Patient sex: F
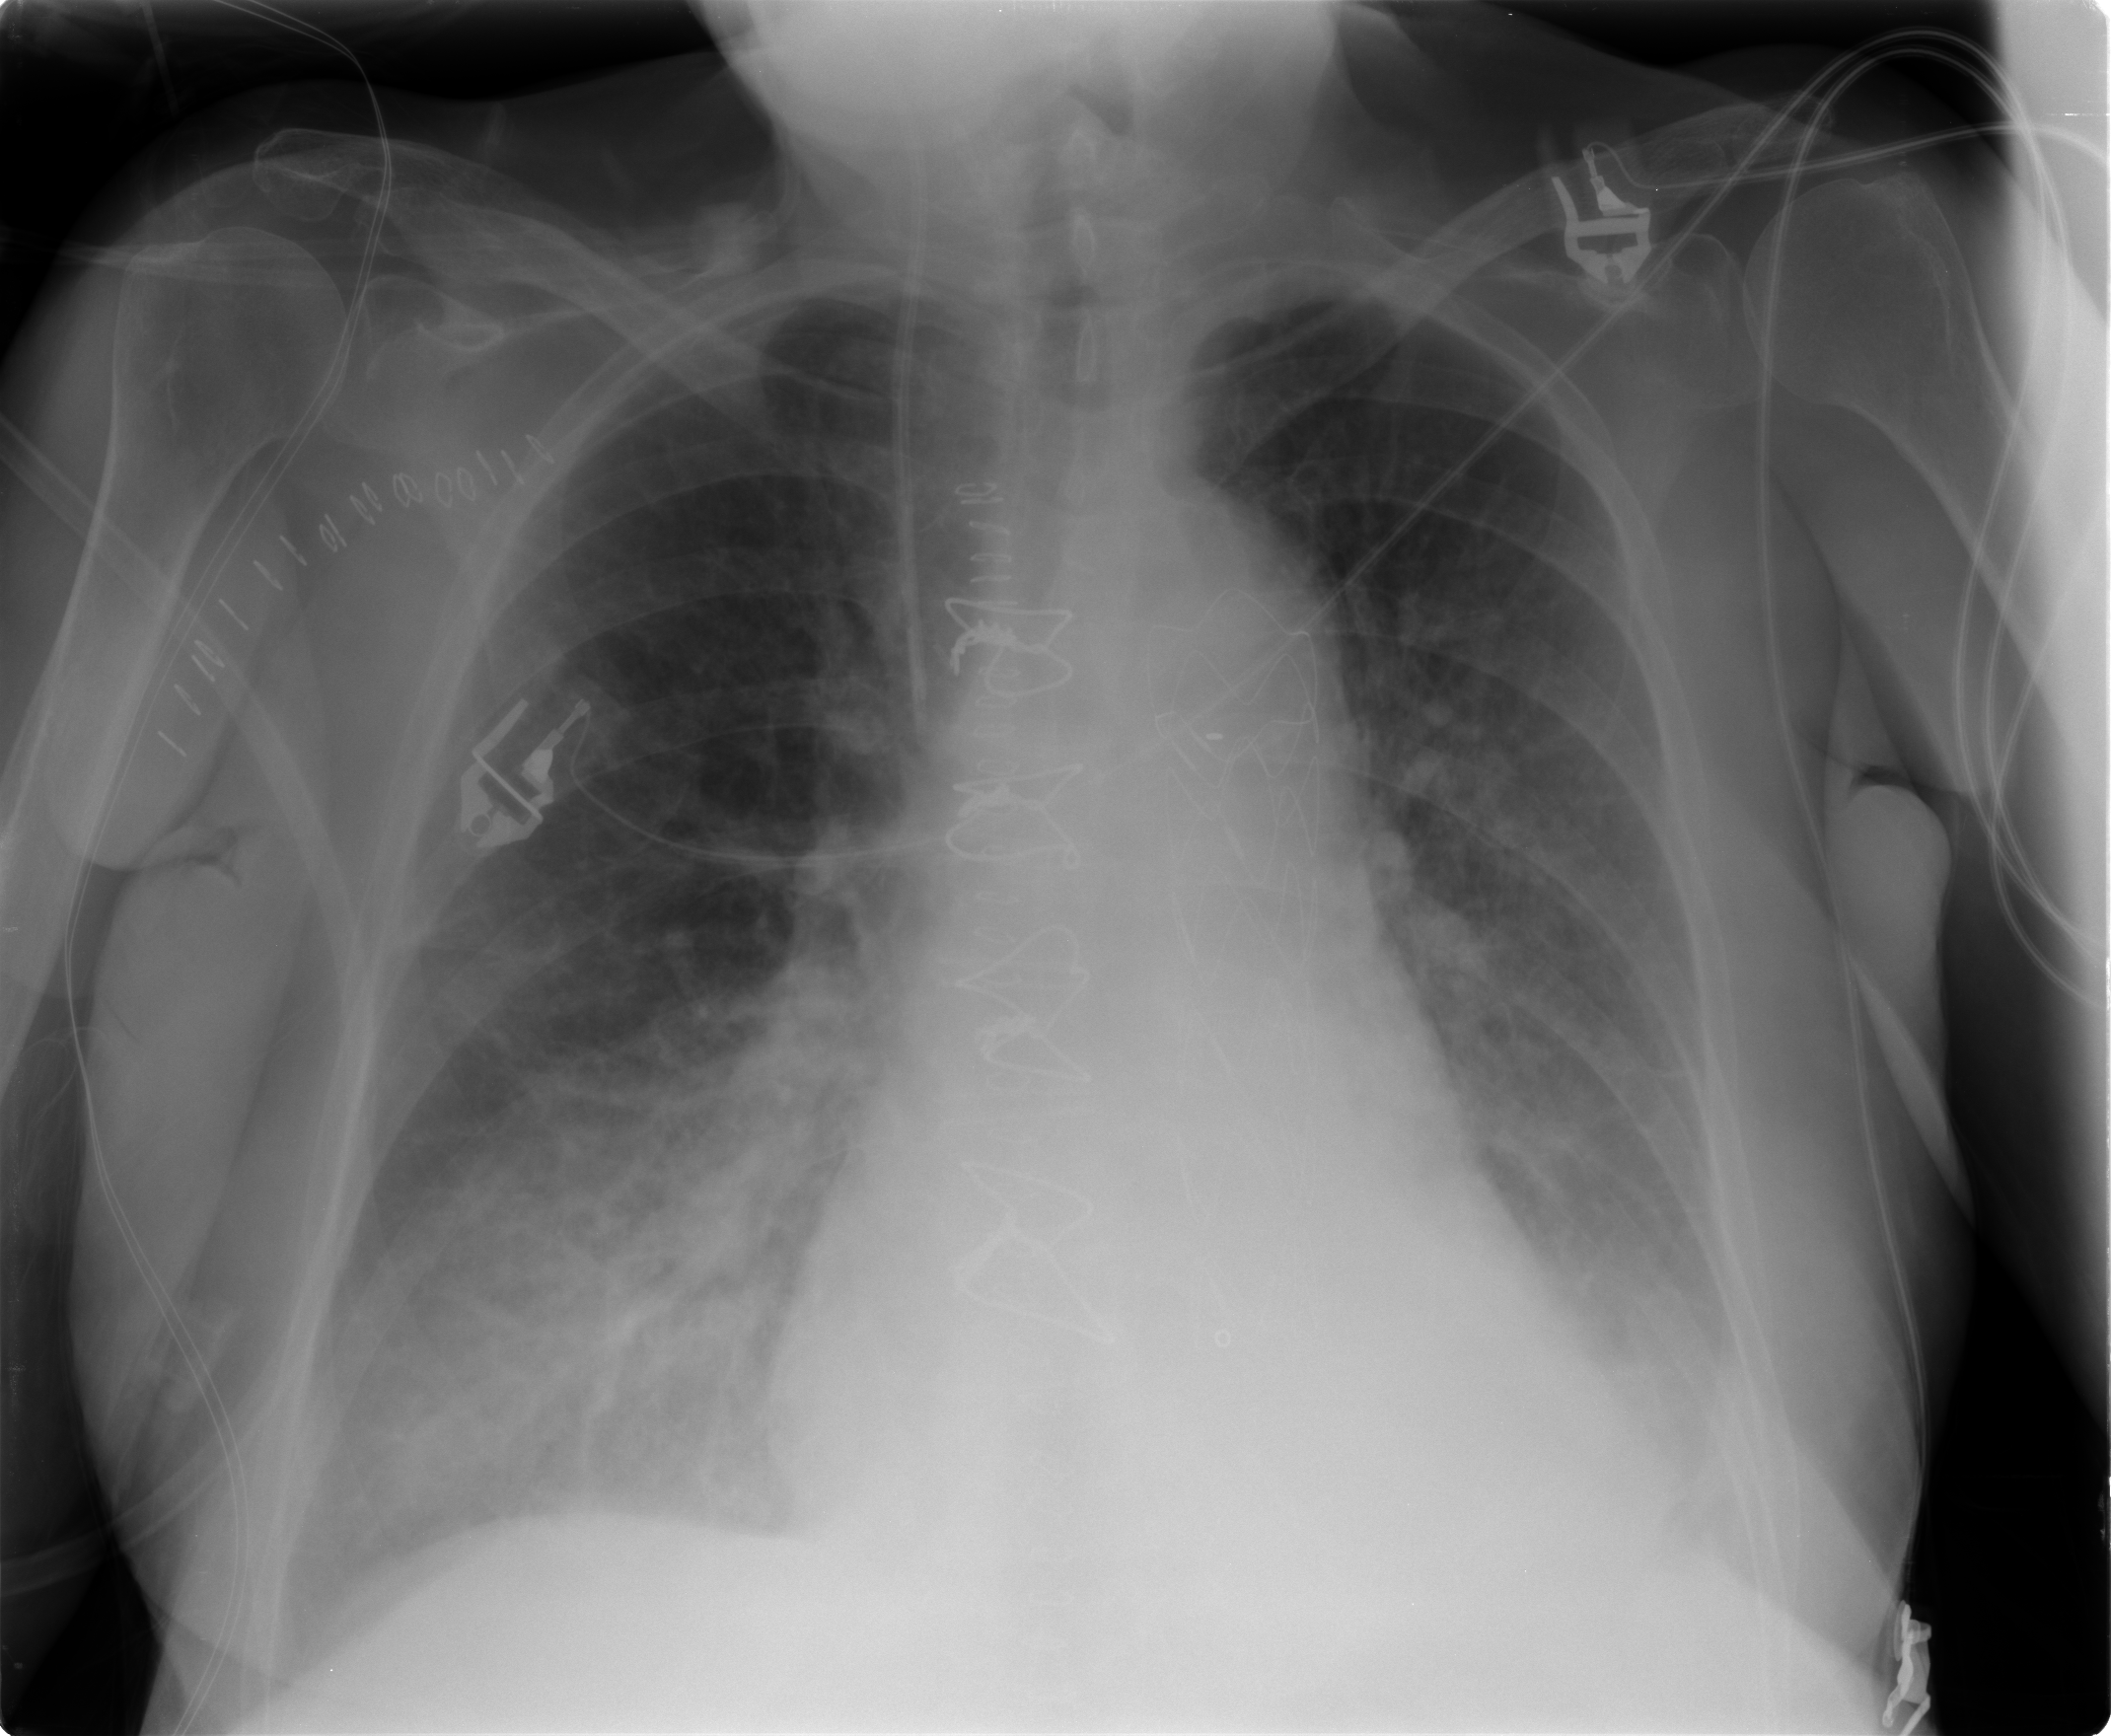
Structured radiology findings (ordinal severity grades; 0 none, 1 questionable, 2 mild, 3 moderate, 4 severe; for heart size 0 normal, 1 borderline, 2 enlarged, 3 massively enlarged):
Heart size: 2
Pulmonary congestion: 2
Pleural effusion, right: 0
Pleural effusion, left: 2
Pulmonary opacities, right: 3
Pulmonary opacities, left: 2
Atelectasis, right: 2
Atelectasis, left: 2